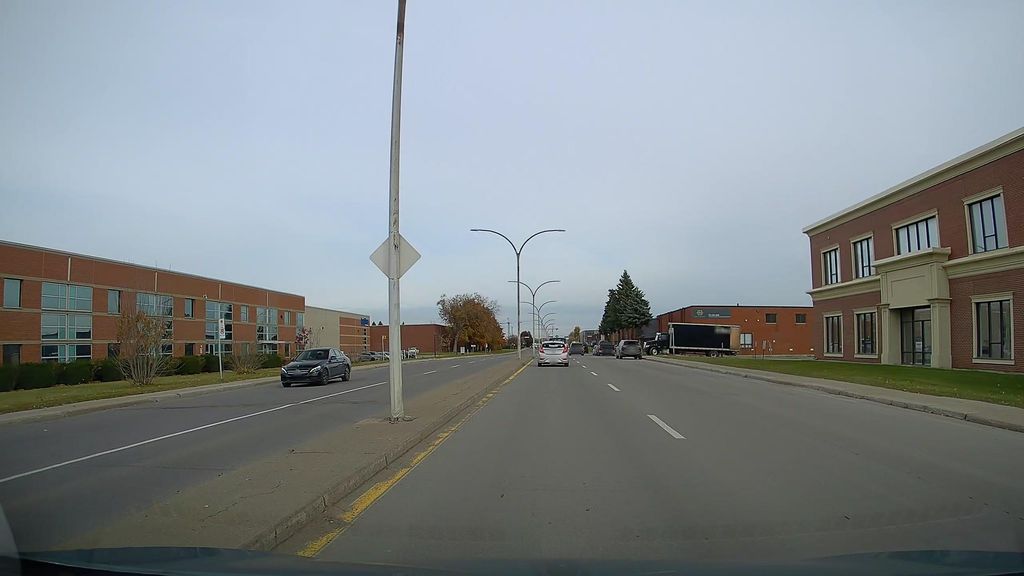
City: montreal